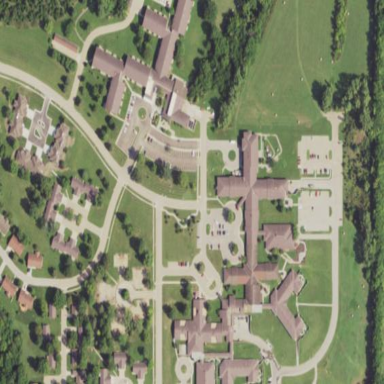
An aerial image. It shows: Sheltered housing within residential area.